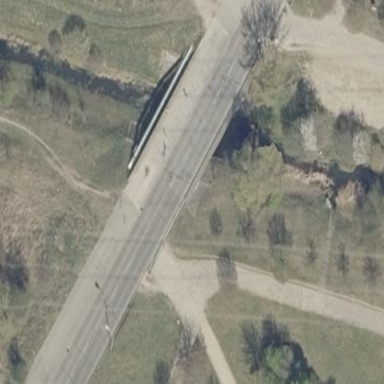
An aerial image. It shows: Bridge with beam structure.